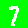
Digit: 7